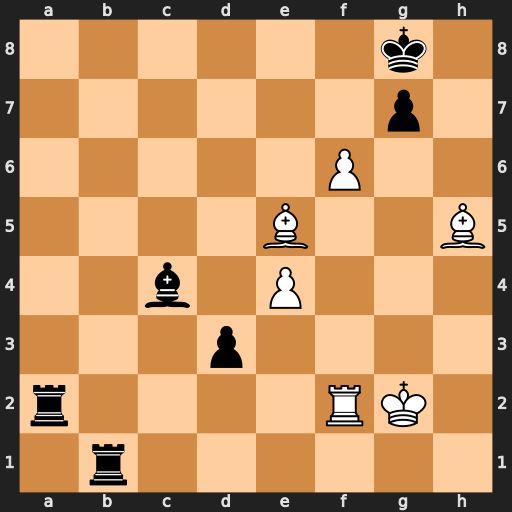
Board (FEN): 6k1/6p1/5P2/4B2B/2b1P3/3p4/r4RK1/1r6
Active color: w
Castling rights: -
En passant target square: -
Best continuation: f7+ Bxf7 Bxf7+